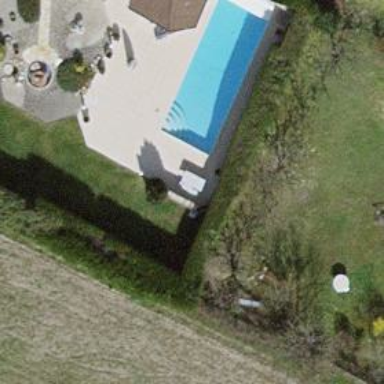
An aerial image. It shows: Outdoor swimming pool in leisure land.